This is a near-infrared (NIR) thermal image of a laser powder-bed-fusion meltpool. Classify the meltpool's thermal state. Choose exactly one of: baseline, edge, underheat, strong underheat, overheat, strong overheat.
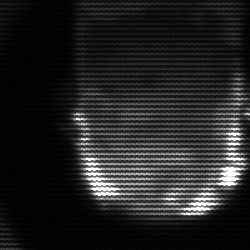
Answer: baseline